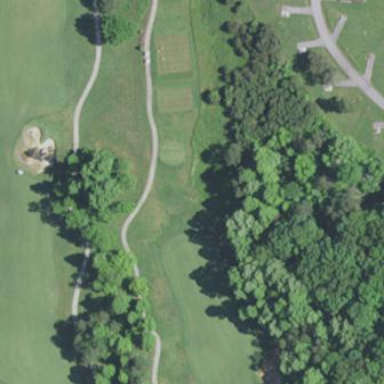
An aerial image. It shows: Grassy area designated as golf fairway.